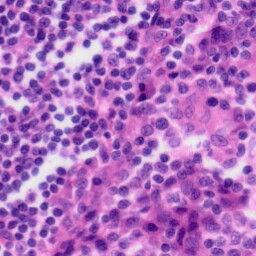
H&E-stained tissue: Tonsil